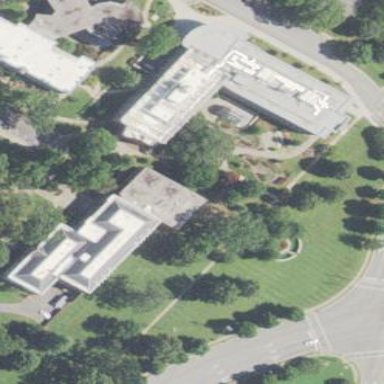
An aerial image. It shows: University building.